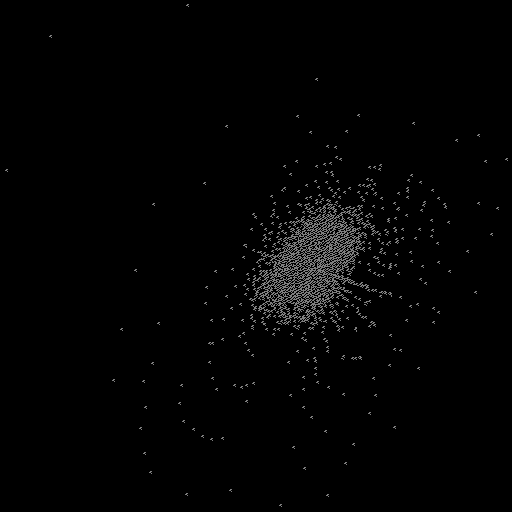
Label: supernova